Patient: sex M, age 34
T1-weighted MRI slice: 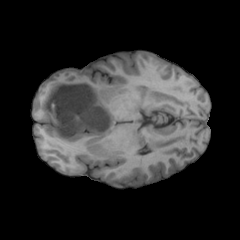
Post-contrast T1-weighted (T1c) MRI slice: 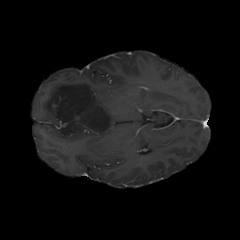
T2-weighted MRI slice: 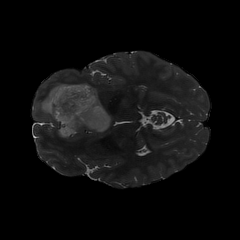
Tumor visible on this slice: yes
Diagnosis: Astrocytoma, IDH-mutant
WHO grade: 2